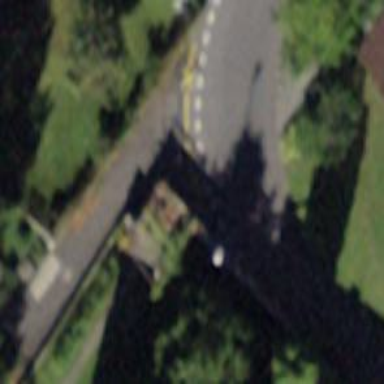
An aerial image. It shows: Cycle barrier.